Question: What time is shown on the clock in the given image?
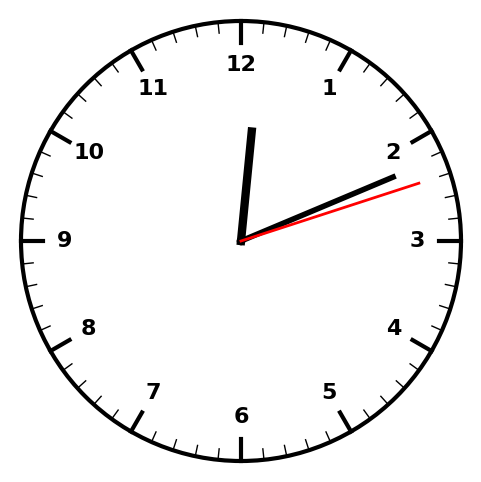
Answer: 12:11:12